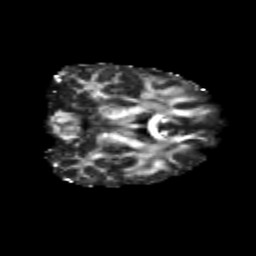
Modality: FA
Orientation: coronal
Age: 23
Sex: female
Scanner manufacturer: siemens
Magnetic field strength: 3 T
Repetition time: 3.5 s
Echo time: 0.125 s